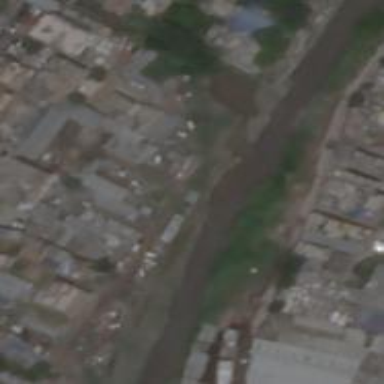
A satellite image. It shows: Residential road with bridge.